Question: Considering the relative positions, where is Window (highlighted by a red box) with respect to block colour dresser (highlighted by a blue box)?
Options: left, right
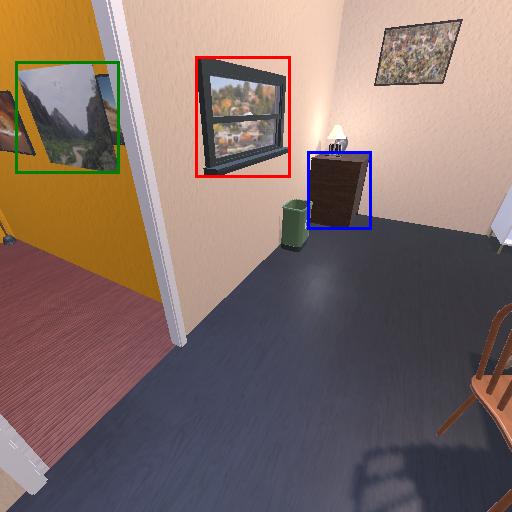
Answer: left